Question: I am working on a program that i want to have a information image that when you mouse over it, a 'ToolTip' shows up, what my problem is is that the 'PictureBox' that has the information image on it has a border like this:

Does anyone know how to make the border on the 'PictureBox' go away?
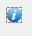
Answer: I think you can simply do this:
'''
picture.BorderStyle = BorderStyle.None;
'''